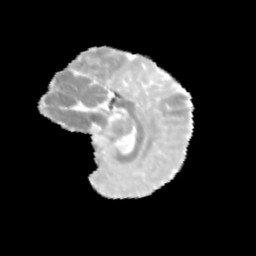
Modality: MD
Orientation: sagittal
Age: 11
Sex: female
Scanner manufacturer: siemens
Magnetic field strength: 3 T
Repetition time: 3.8 s
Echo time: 0.07 s